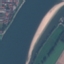
Land use / land cover class: River